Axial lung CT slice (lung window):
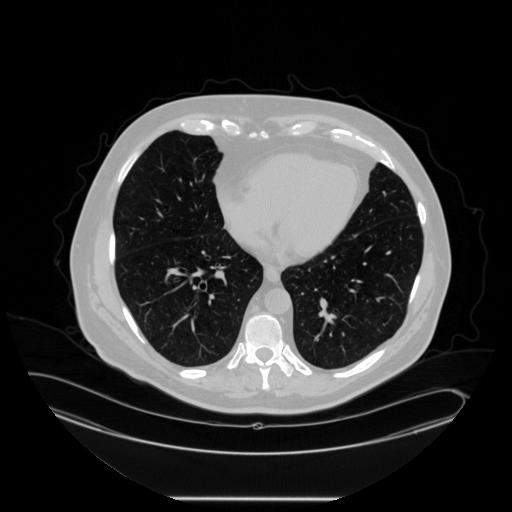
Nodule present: no